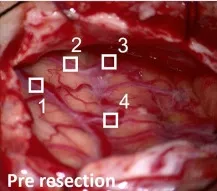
White light image of the surgical field pre resection.
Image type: medical_photograph (other_medical_photograph)